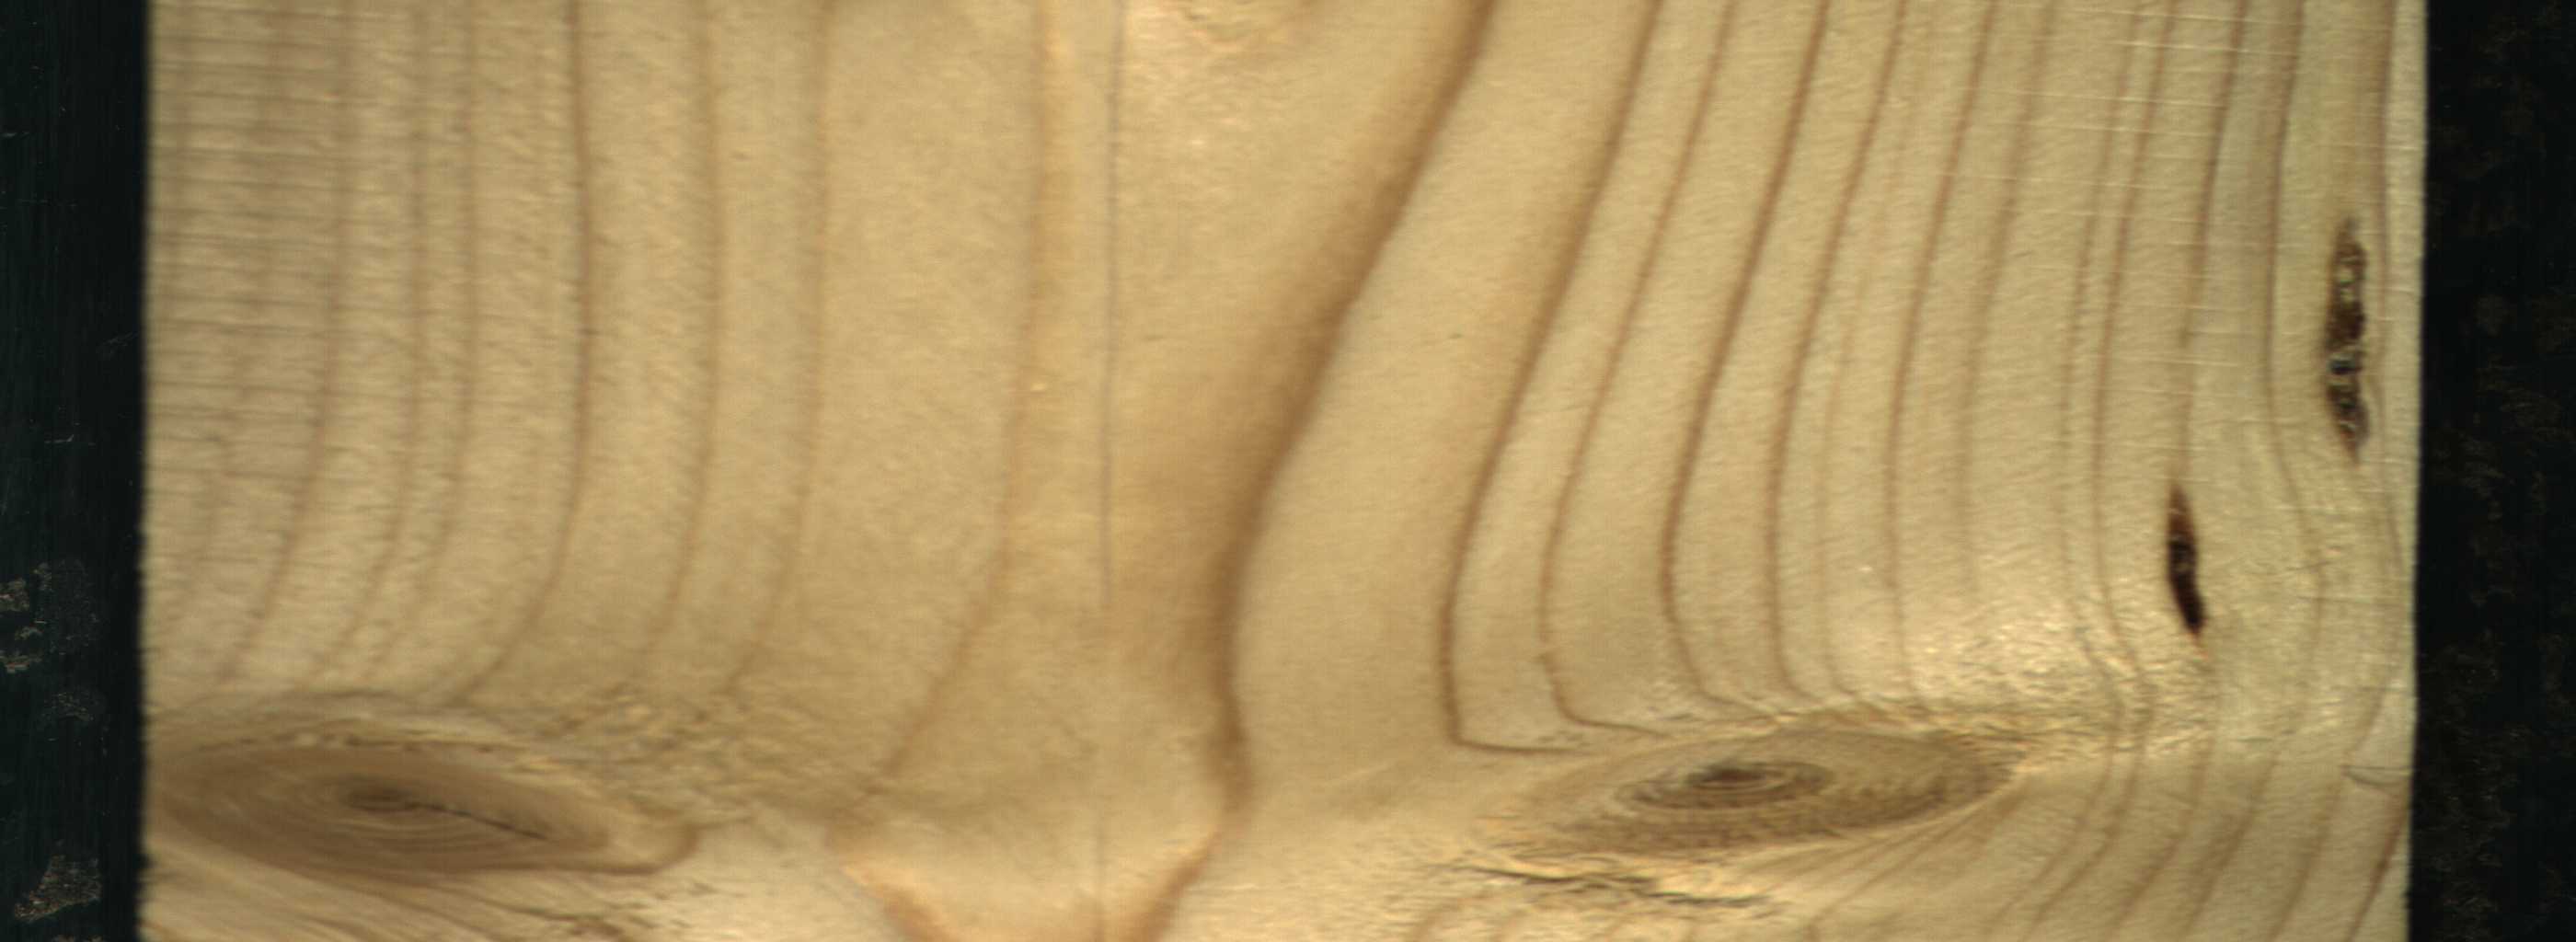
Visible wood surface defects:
resin
resin
Live_Knot
Live_Knot